Question: I use <URL> PHP library for reaching the Twitter REST API. My config file has credentials:
'''
<?php
$consumer_key = 'xxxxxxxxxxxxx';
$consumer_secret = 'xxxxxxxxxxxxxxxxxxxxxxxxxxxxxxxxxxxxxxxxx';
$login = 'xxx';
$passwd = 'xxx';
?>
'''
Is it possible to get 'oauth_token' and 'oauth_token_secret' without showing the Twitter login page?

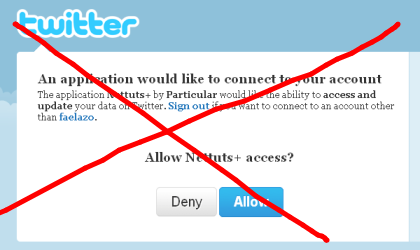
Answer: As the comments state, you can't do this. Once the you have authorised, you can then store the returns and use them in all your calls, keeping your connection "persistant"